Question: I'm unable to drag a new table onto my entity framework designer. When I drag the table over the designer, the icon of a circle with a line through it shows up and I can't drop the table onto the designer.
From my research, it seems the biggest issue is the table missing a primary key. Well, my table has a primary key.
<URL> suggested: "Please remember that your tables should be related to each other instead of isolating themselves from each other." I'm not sure how that makes sense. Some tables just aren't related to others.
Any ideas on what I'm missing?

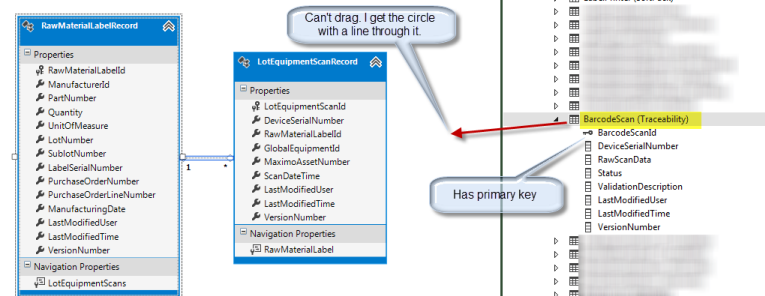
Answer: I think I may have found it. This <URL> states that if the Visual Database Tools DLL gets updated, that could cause the problem. I did indeed just recently install SQL Server Data Tools.
However, instead of trying that fix, I found a decent work-around: I simply right-clicked on the designer and chose Update Model from Database... That worked.
Hope this helps someone else that's having this issue...